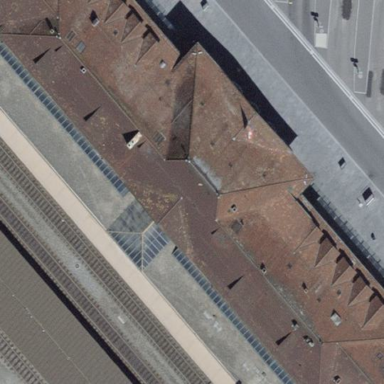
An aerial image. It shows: Train station with hipped roof shape.